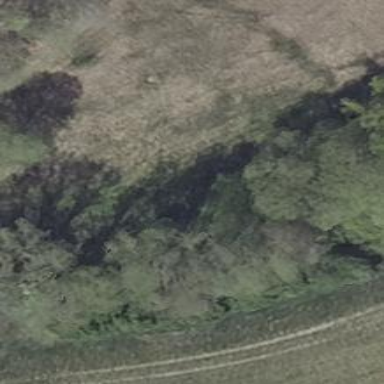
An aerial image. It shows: Patch of scrub vegetation.